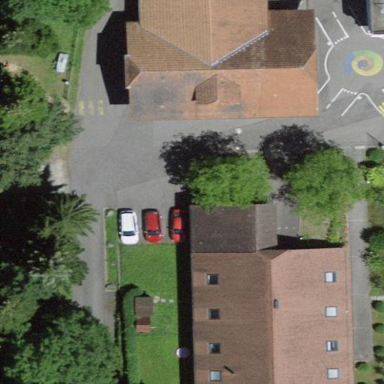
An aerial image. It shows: Residential building.